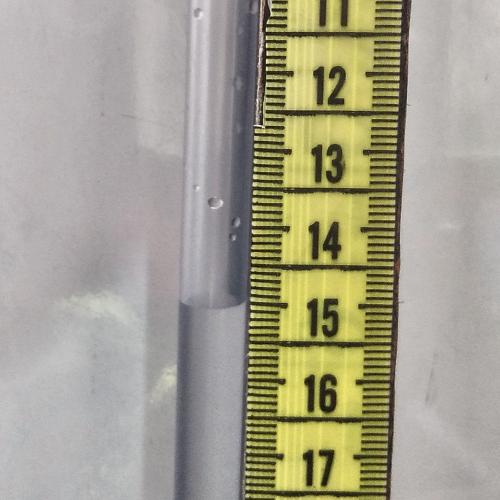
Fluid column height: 15.0 cm